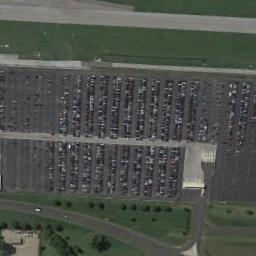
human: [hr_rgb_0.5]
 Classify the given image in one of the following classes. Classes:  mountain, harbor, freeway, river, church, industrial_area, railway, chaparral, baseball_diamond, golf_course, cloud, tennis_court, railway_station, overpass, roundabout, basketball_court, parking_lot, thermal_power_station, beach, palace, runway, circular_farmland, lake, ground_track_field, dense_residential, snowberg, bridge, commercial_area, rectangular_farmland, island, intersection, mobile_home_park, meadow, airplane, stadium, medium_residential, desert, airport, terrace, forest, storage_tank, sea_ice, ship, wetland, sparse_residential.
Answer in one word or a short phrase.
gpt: parking_lot